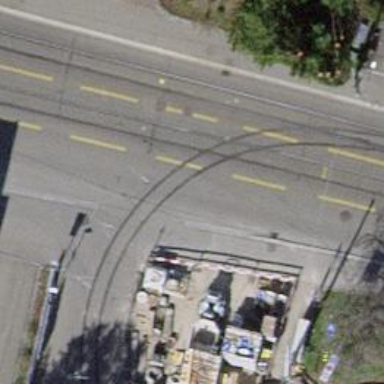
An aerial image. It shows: Railway crossing.